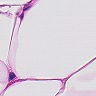
Metastatic tissue present: no